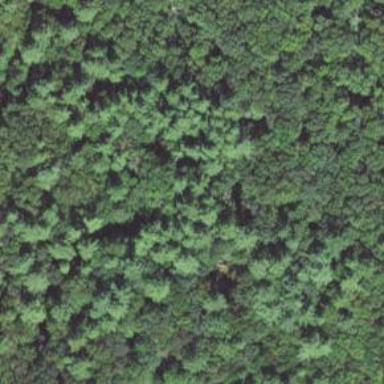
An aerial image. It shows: Needle-leaved woodland.